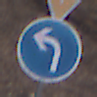
Verkehrszeichen: VorgeschriebeneFahrtrichtungLinks
Zusatzzeichen oben: VorfahrtGewaehren
Umgebung: Outdoor, Nature
Tageszeit: MorningAfternoon
Wetter: Overcast
Licht: Natural
Jahreszeit: Autumn
Kontrast: LowContrast